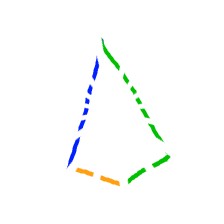
Shape: kite